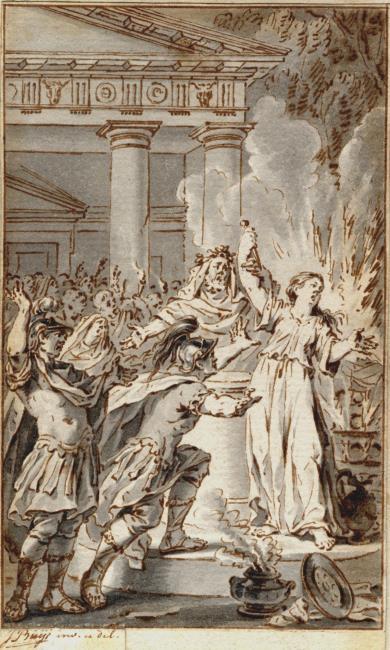
Title: The sacrifice of Iphigenia
Artist: Jacobus Buys
Earliest date: 1739
Latest date: 1801
Genre: drawing
Iconography: censer
Keywords: Greek mythology, human sacrifice, suicide, altar, censer, priest, hand gesture, temple